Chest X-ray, AP view. Patient: 52 years old, sex F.
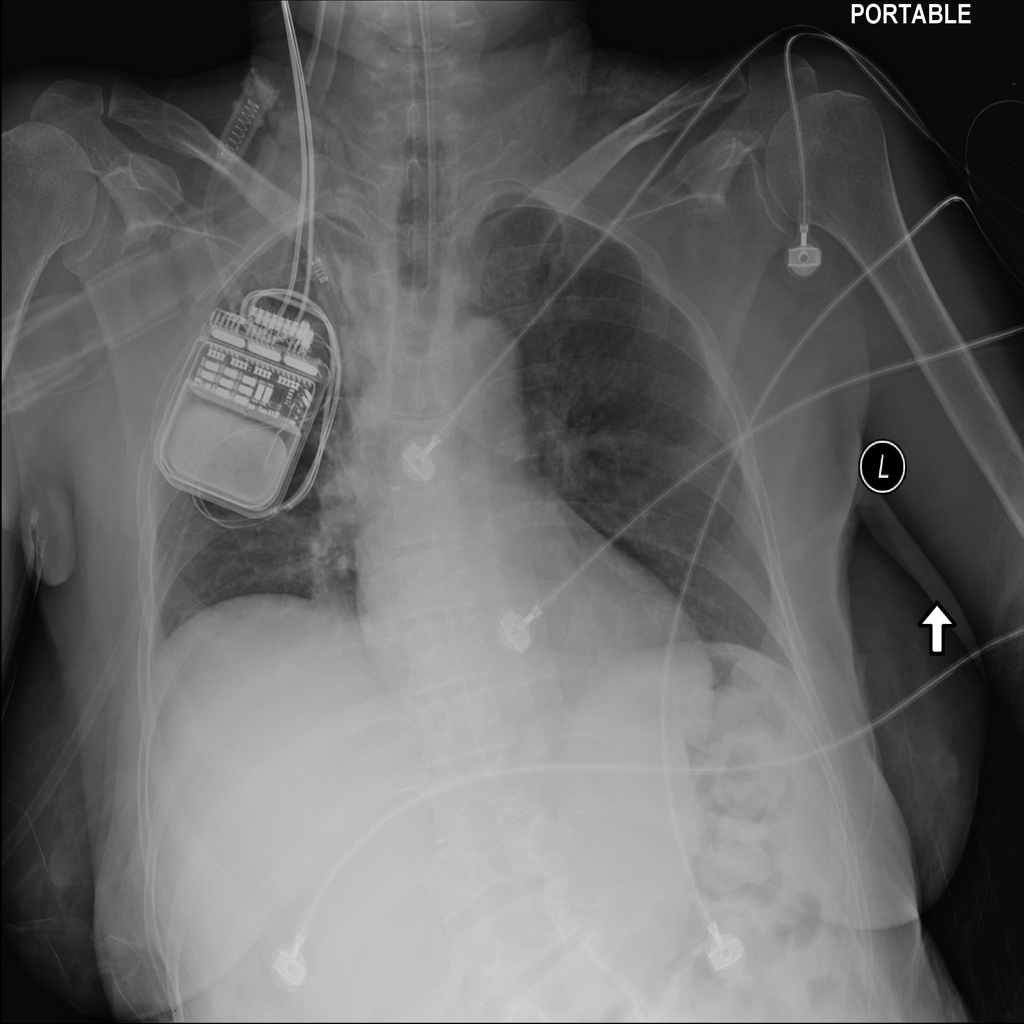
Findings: No Finding